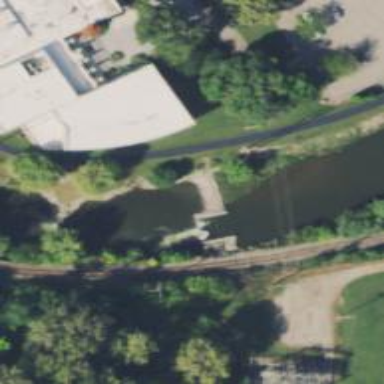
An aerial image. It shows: Weir in waterway.